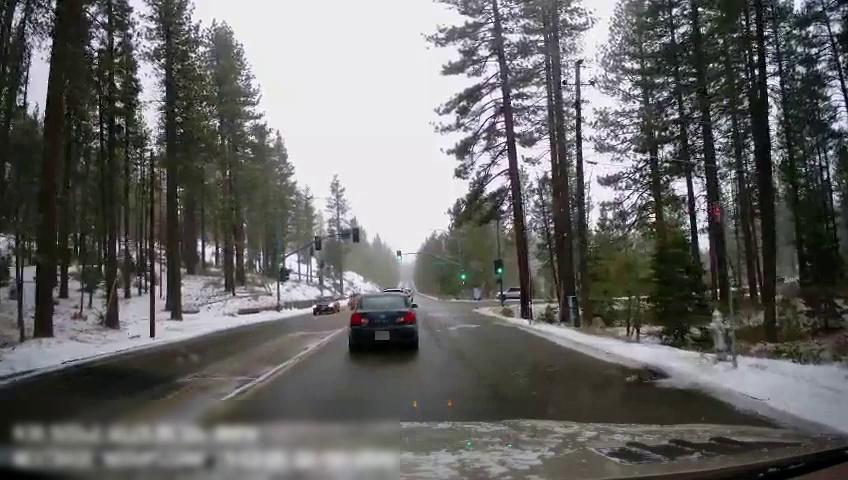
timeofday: Day
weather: Snowy
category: Drivable Space
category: Vehicles | Car
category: Vehicles | SUV
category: Vehicles | Car
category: Lanes | Opposite Lane
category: Lanes | Opposite Lane
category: Lanes | Opposite Lane
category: Traffic | Lights
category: Traffic | Lights
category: Traffic | Lights
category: Traffic | Lights